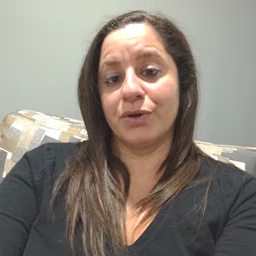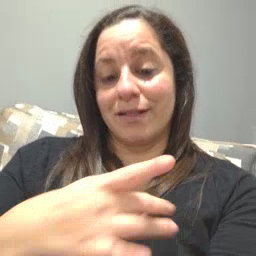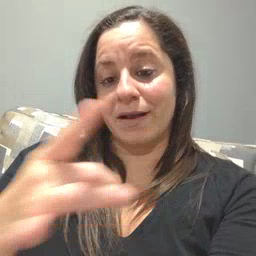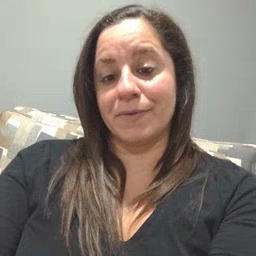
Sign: like